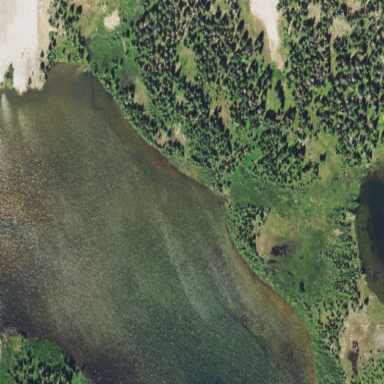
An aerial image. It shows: Serene lake.